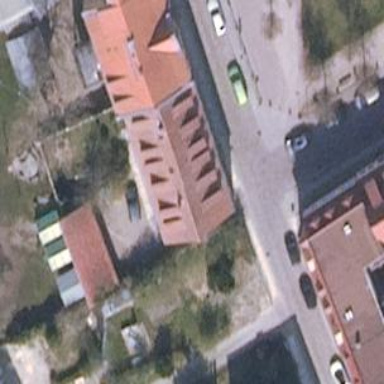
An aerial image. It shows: Gabled building with roof oriented along its structure.